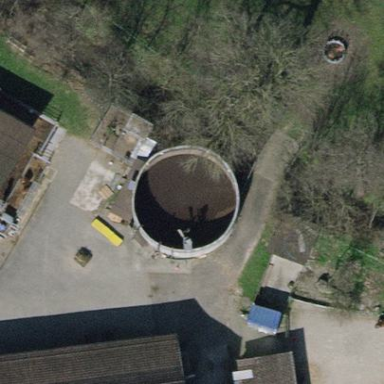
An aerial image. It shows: Slurry tank building.